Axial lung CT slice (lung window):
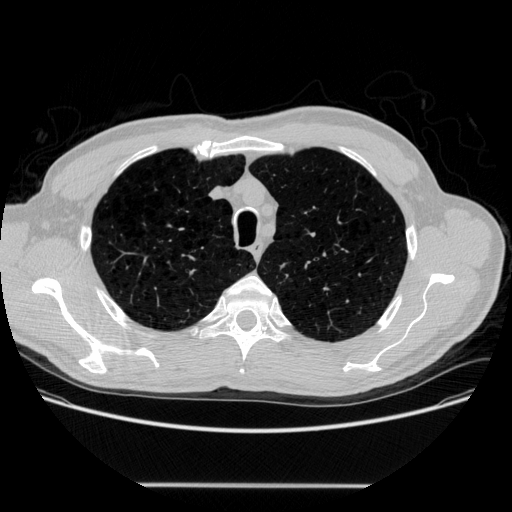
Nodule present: no